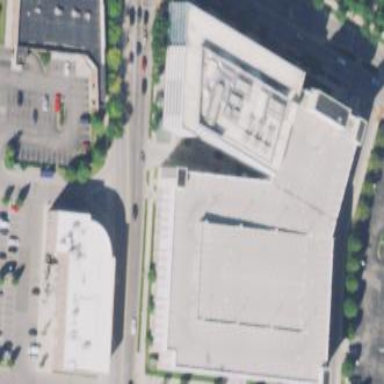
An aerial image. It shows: Commercial building.